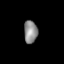
Tissue: lung
Cell type: Endothelial cells
Senescence score: 0.2199
Nuclear area (px): 299
Mean DAPI intensity: 141.405